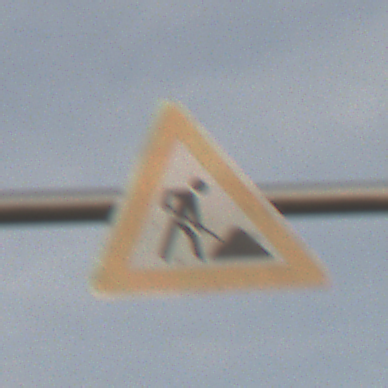
Verkehrszeichen: Arbeitsstelle
Umgebung: Outdoor, Nature
Tageszeit: SunriseSunset
Wetter: PartlyCloudy
Licht: Natural
Jahreszeit: NotSpecified
Kontrast: LowContrast